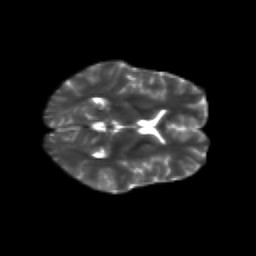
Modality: T2w
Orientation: axial
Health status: healthy
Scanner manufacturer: siemens
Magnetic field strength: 3 T
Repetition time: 12 s
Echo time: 0.092 s